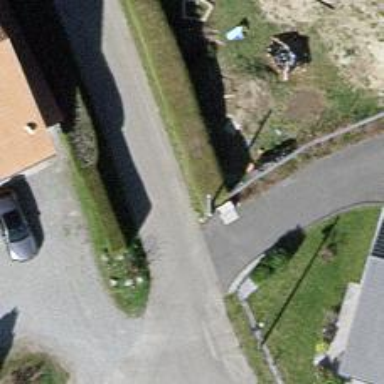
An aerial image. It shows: Hedge barrier.